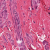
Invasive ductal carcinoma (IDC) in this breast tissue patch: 0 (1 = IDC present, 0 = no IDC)